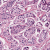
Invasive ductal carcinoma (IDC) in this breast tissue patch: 1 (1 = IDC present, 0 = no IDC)